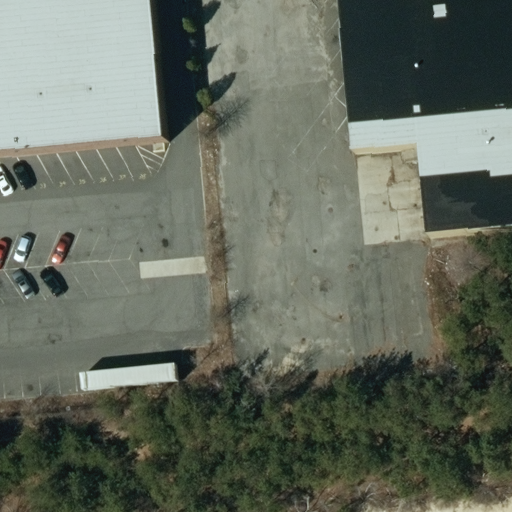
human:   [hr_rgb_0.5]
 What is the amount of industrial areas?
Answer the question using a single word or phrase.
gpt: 1

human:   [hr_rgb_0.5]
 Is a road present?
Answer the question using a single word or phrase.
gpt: yes

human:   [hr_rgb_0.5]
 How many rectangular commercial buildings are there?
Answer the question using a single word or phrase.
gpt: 0

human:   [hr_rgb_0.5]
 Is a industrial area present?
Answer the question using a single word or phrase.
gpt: yes

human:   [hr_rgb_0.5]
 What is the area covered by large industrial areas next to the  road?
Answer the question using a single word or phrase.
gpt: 10623m2

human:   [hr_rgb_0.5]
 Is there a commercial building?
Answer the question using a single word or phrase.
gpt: yes

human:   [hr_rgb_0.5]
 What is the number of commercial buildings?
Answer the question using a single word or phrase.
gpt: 2

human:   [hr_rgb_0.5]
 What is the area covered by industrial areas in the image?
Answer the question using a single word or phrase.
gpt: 10623m2

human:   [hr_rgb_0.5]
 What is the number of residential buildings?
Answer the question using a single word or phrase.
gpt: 0

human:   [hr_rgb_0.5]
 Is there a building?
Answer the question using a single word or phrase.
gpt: yes

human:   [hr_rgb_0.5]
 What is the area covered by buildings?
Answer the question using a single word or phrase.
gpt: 6180m2

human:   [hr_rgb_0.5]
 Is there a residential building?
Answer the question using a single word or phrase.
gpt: no

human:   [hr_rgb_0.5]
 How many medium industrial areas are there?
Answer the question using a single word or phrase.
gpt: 0

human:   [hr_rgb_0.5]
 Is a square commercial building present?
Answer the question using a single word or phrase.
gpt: no

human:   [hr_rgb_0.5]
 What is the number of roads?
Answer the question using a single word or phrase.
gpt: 1

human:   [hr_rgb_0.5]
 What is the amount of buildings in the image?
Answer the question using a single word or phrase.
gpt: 2

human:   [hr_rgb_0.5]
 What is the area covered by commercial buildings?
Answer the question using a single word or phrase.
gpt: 6180m2

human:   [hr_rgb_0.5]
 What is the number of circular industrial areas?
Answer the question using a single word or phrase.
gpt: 0

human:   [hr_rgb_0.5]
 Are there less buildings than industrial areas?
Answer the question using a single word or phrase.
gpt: no

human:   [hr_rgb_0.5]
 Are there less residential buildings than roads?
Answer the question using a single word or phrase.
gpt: yes

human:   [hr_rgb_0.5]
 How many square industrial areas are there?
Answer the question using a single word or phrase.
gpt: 0

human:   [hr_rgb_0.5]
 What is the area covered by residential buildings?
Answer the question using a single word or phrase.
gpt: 0m2

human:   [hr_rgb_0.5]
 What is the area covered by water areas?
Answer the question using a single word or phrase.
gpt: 0m2

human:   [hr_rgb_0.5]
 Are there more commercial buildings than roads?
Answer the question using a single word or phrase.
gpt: yes

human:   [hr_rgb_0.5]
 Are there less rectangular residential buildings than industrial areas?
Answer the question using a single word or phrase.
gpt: yes

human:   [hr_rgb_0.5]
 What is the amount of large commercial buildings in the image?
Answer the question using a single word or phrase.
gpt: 2

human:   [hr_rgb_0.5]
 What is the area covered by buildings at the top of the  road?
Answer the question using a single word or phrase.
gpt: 6180m2

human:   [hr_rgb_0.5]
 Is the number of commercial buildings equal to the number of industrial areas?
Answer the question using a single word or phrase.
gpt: no

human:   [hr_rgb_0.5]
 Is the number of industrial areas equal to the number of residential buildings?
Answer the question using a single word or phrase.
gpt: no

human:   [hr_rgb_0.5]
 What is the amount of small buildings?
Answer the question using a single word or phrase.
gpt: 0

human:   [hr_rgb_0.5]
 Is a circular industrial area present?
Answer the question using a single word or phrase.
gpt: no

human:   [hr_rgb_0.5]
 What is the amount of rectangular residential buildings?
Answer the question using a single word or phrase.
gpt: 0

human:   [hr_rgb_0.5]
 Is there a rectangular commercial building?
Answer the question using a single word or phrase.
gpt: no

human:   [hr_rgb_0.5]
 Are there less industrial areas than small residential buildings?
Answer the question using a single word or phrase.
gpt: no

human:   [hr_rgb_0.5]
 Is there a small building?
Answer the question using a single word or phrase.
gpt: no

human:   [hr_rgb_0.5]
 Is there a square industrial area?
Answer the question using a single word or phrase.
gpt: no

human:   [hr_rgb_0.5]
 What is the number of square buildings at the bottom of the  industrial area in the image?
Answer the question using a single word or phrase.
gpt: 0

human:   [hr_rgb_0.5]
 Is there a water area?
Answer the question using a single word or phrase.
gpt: no

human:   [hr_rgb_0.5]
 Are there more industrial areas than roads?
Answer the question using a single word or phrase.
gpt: no

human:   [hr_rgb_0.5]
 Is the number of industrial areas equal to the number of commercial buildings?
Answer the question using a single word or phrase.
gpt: no

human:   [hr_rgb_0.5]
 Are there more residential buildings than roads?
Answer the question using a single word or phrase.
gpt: no

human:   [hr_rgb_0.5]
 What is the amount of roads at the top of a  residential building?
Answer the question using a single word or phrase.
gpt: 0

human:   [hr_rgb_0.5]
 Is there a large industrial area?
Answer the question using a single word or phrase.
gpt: yes

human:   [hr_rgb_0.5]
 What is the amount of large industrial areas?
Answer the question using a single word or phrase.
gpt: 1

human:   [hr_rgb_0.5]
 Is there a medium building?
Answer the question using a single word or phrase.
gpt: no

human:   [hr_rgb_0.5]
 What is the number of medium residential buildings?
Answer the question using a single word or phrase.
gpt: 0

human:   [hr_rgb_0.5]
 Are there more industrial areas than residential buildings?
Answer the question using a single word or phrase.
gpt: yes

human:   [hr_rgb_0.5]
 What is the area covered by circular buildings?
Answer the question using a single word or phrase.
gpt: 0m2

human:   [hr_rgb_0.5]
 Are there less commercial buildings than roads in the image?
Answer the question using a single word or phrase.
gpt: no

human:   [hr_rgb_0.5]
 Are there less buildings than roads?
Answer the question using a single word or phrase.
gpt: no

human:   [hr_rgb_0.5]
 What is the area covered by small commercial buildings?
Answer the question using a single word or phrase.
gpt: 0m2

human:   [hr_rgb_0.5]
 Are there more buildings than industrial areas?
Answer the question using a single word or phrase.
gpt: yes

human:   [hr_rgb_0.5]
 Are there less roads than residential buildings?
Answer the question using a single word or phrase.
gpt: no

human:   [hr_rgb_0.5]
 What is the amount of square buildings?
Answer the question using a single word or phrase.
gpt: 0

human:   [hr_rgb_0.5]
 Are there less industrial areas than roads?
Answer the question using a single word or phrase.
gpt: no

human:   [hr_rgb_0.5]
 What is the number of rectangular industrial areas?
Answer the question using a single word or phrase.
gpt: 1

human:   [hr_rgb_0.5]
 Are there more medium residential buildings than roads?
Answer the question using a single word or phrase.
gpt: no

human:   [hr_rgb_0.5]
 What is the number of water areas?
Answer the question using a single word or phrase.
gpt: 0

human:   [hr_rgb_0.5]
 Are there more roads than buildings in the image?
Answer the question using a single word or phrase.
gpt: no

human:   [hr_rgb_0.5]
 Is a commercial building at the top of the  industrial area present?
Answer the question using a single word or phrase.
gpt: no

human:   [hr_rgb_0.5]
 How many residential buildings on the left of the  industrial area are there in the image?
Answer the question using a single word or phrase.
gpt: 0

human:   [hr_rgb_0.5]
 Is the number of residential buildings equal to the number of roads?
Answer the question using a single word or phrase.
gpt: no

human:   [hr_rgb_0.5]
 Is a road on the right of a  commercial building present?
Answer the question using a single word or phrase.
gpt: yes

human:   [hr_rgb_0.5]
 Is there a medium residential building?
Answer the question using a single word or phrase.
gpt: no